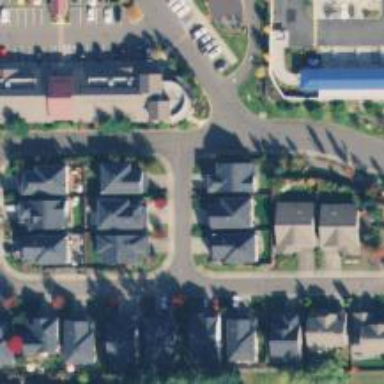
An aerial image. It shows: Residential road with asphalt surface. There is sidewalk on the left side.